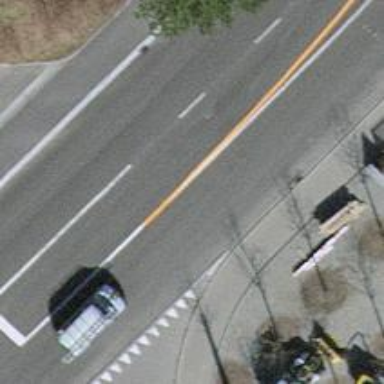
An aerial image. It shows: Primary highway with asphalt surface and dedicated cycle lane. The presence of trolley wires indicates the likelihood of electric buses or trams in the area.